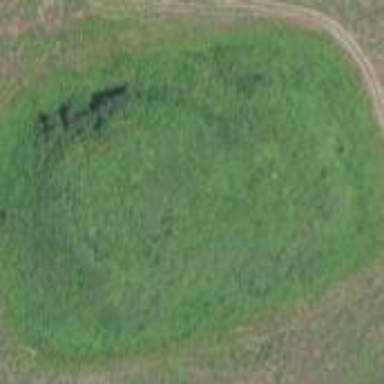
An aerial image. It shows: Archaeological site known as tumulus.